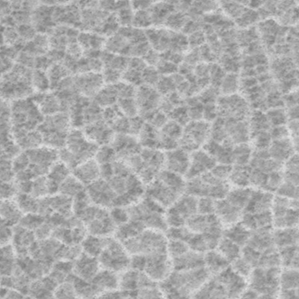
Label: frost